Aerial crown-view tile of a tropical tree (Barro Colorado Island, Panama), acquired 20250818:
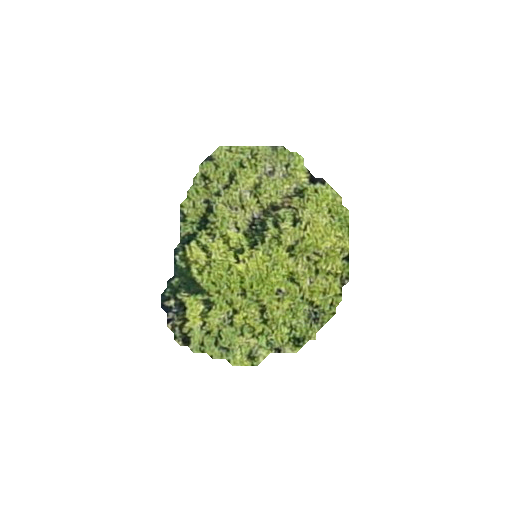
Species: Cassipourea elliptica
GBIF accepted scientific name: Cassipourea elliptica
Crown area: 45.213 m²